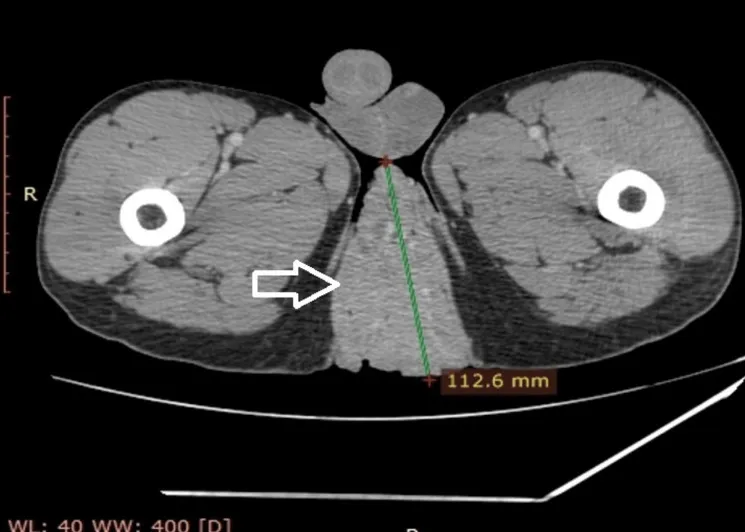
Axial CT scan showing the perineal tumor measuring 112.6 mm (arrow).
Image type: radiology (ct)